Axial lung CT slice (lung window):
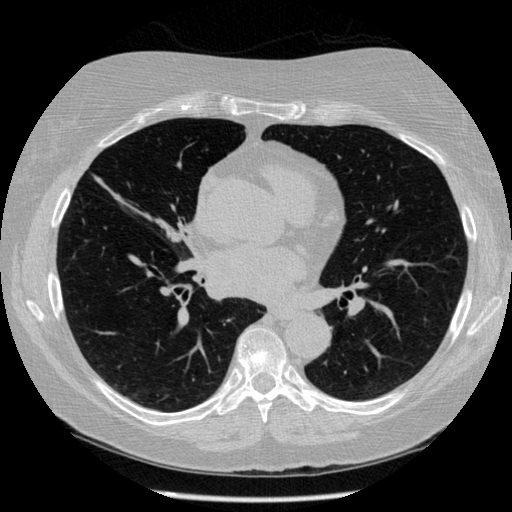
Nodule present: no